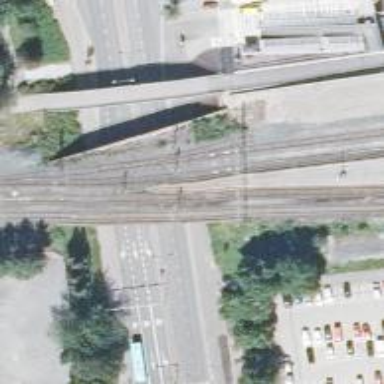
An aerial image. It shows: Railway yard.